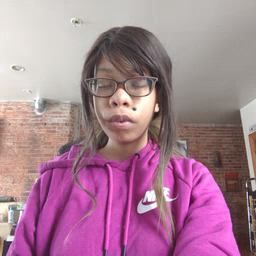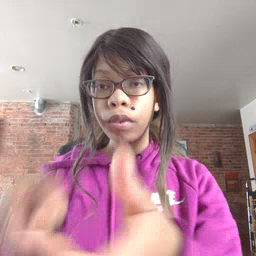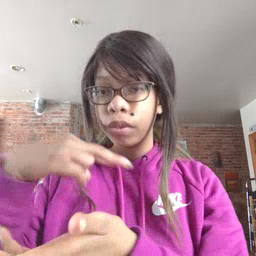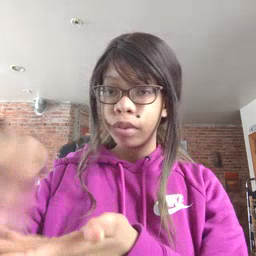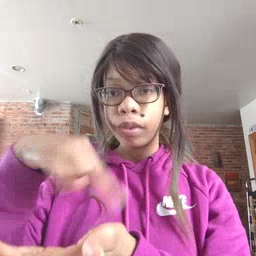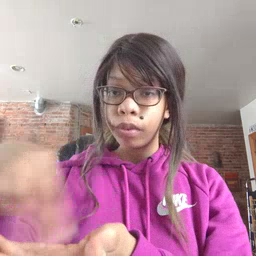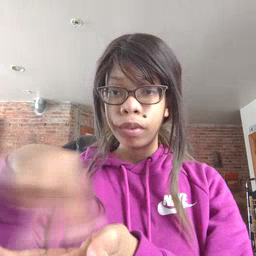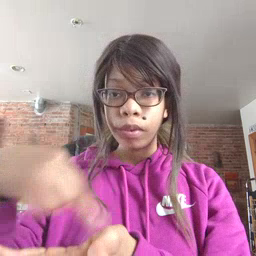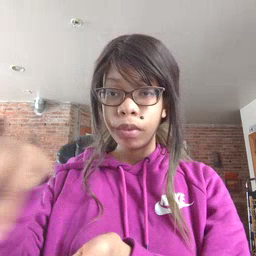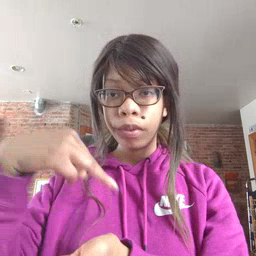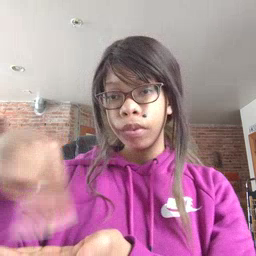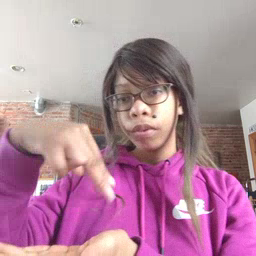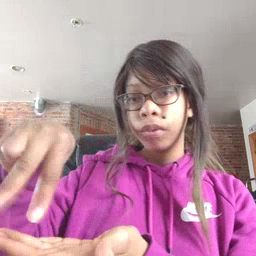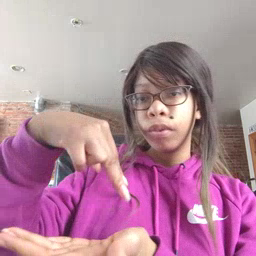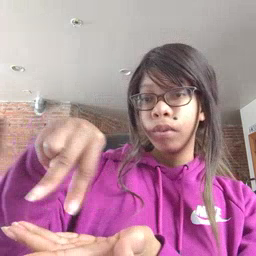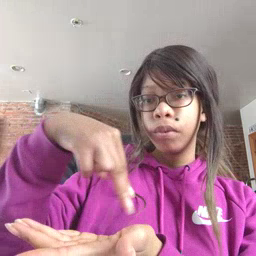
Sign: dance